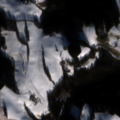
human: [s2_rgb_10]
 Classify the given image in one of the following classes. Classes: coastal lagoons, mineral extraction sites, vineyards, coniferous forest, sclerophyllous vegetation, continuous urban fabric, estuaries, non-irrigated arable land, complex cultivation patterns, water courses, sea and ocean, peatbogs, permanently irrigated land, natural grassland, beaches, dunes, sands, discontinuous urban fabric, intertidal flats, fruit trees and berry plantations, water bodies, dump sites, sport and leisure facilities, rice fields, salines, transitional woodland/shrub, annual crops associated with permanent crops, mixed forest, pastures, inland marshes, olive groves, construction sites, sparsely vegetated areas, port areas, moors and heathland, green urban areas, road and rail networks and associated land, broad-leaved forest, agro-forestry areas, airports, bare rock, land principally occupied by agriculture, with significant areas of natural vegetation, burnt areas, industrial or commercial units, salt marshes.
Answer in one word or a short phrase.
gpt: non-irrigated arable land, pastures, mixed forest